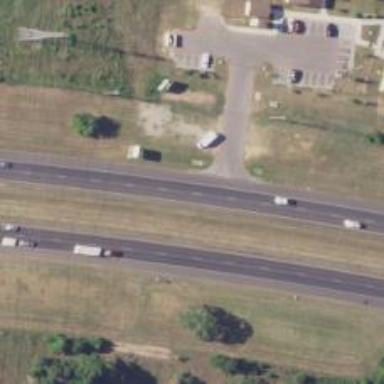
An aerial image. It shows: Expressway with asphalt surface classified as trunk highway.